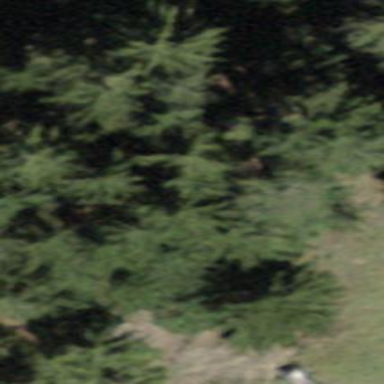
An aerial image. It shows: Forest area.